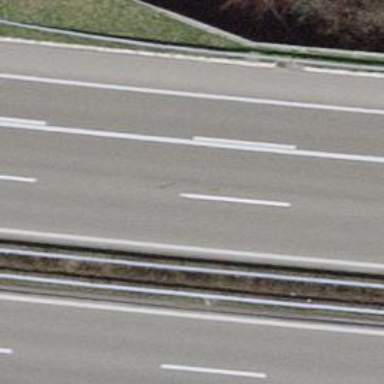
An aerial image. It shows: Asphalt motorway.